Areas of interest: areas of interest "Home Furnishing and Building Materials Market"
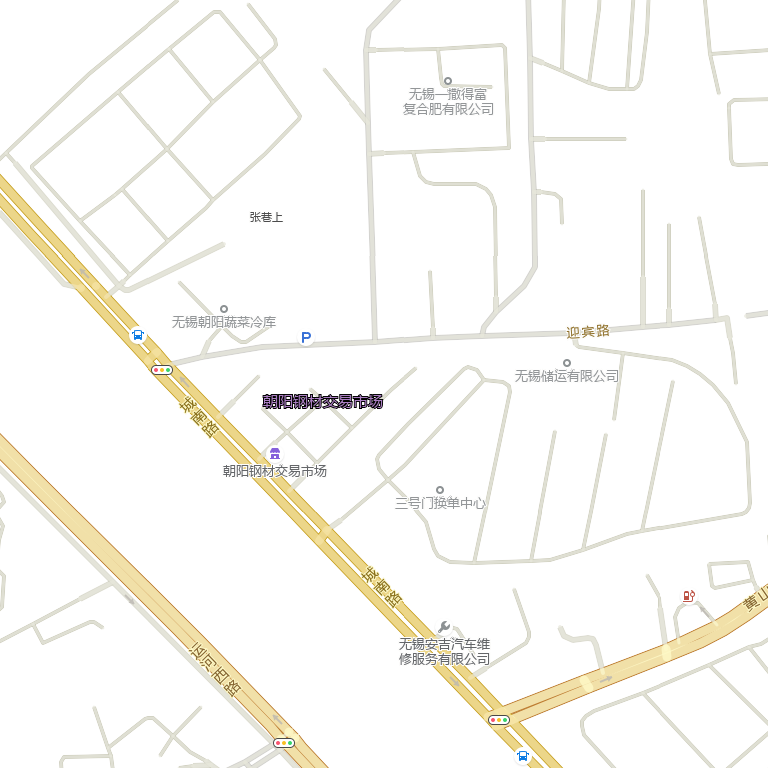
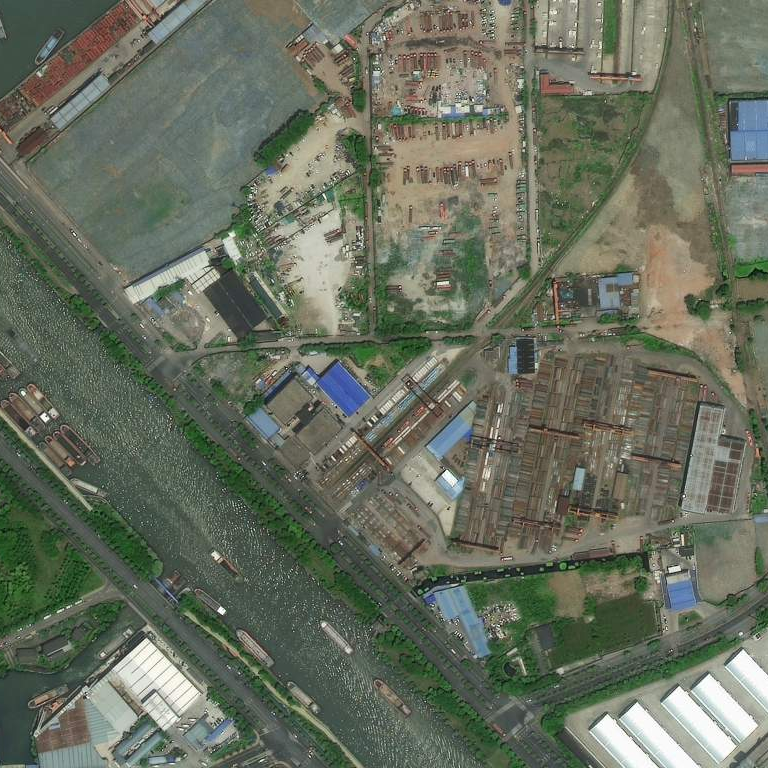